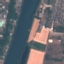
Label: River